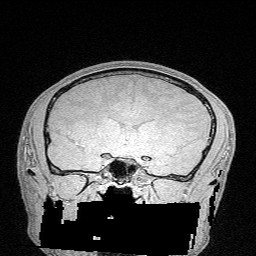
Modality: FLASH
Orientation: sagittal
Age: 26
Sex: male